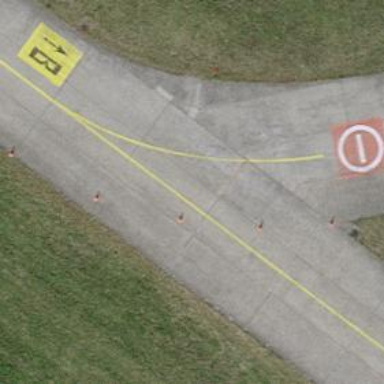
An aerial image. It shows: View of taxiway at the airport.